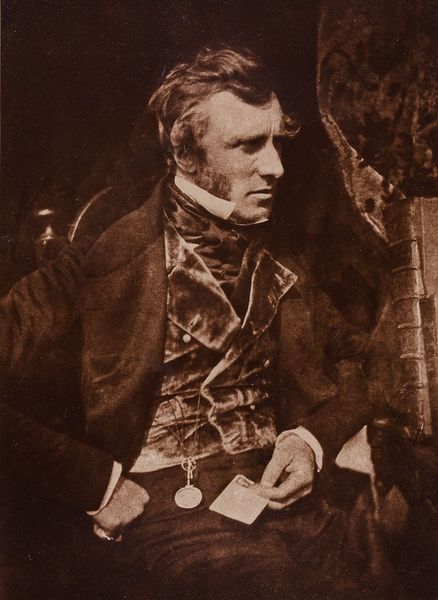
Titel: Sheriff Napier
Künstler: David Octavius Hill
Standort: Hamburg
Institution: Museum für Kunst und Gewerbe Hamburg
Schlagwörter: mann, kleidung, portrait, figur, person, papier, foto, fotografie, photographie, backenbart, photo, anwalt, jurist, lichtbild, accessoires, rechtsanwalt, historische, bildwerke, angewandte und bildende kunst, hessische systematik, porträt, zubehör, persönlichkeit, porträtfotografie, porträtphotographie, hüftbild, pigmentdruck, kartonpassepartout